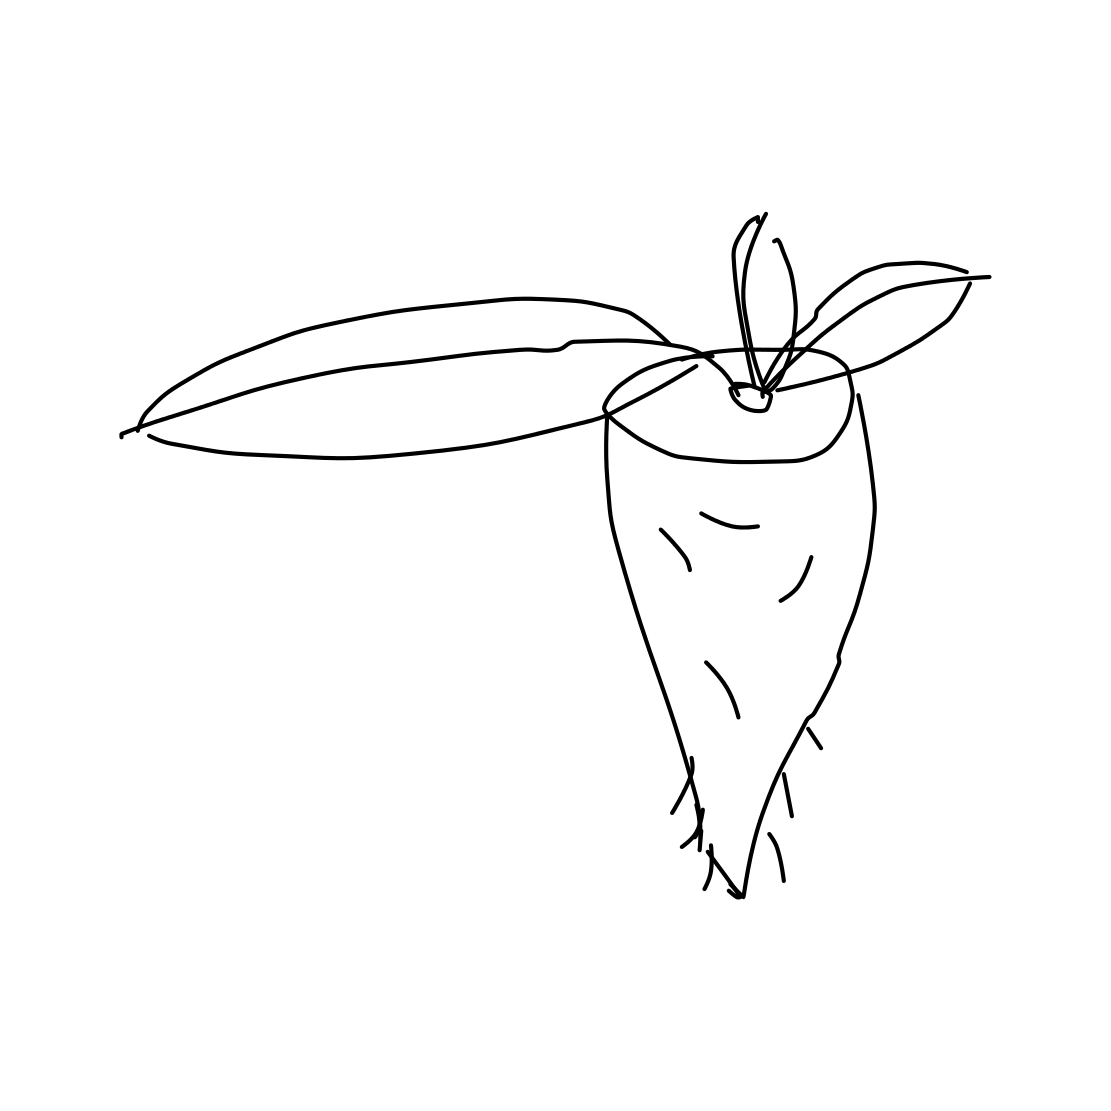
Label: carrot